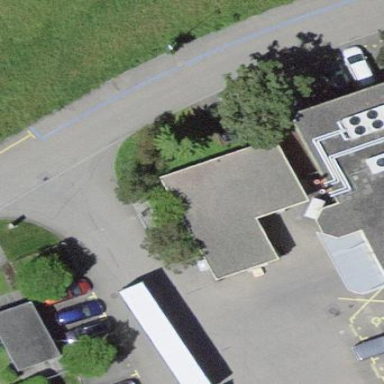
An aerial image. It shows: View of roof of building.